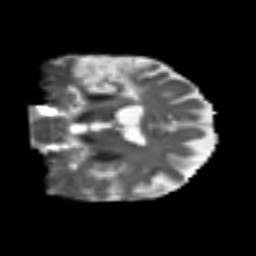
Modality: T2w
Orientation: coronal
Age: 65
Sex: female
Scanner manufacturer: siemens
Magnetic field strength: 3 T
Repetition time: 4.999 s
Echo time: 0.07946 s